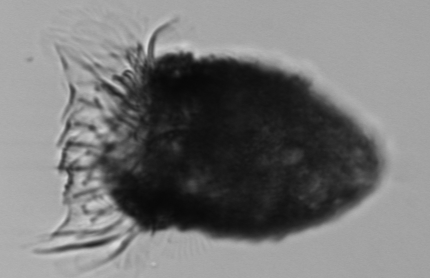
Label: Stenosemella_morphotype1